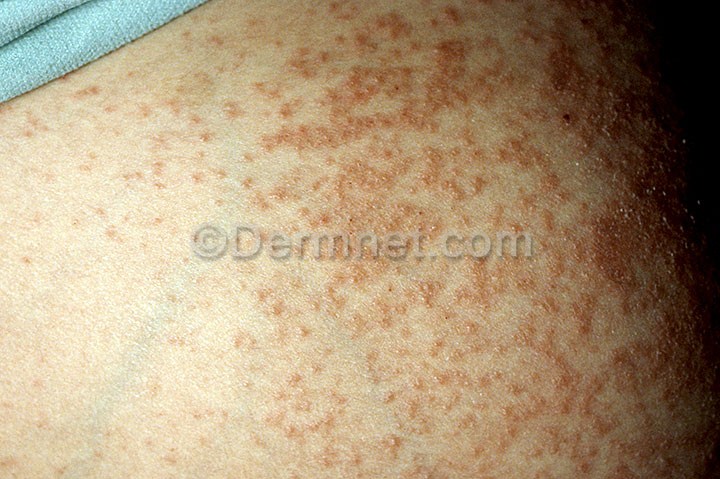
Disease: Urticaria Hives